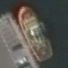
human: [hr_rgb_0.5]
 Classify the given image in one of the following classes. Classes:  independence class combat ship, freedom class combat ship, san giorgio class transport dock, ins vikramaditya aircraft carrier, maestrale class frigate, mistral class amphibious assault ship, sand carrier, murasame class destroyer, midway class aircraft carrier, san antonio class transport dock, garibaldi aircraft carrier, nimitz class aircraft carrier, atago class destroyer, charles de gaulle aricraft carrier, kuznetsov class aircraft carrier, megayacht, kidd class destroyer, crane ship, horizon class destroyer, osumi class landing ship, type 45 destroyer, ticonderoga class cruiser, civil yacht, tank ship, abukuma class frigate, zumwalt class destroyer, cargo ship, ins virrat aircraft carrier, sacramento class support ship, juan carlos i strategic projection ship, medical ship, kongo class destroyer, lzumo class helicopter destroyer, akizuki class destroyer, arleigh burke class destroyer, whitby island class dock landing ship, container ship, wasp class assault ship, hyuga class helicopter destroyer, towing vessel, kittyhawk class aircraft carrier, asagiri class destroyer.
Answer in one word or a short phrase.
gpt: Towing vessel